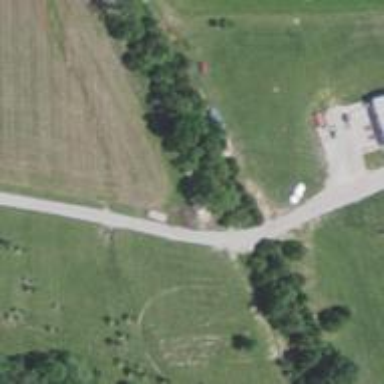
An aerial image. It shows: Driveway leading to service road.